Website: macys
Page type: customer-info-address
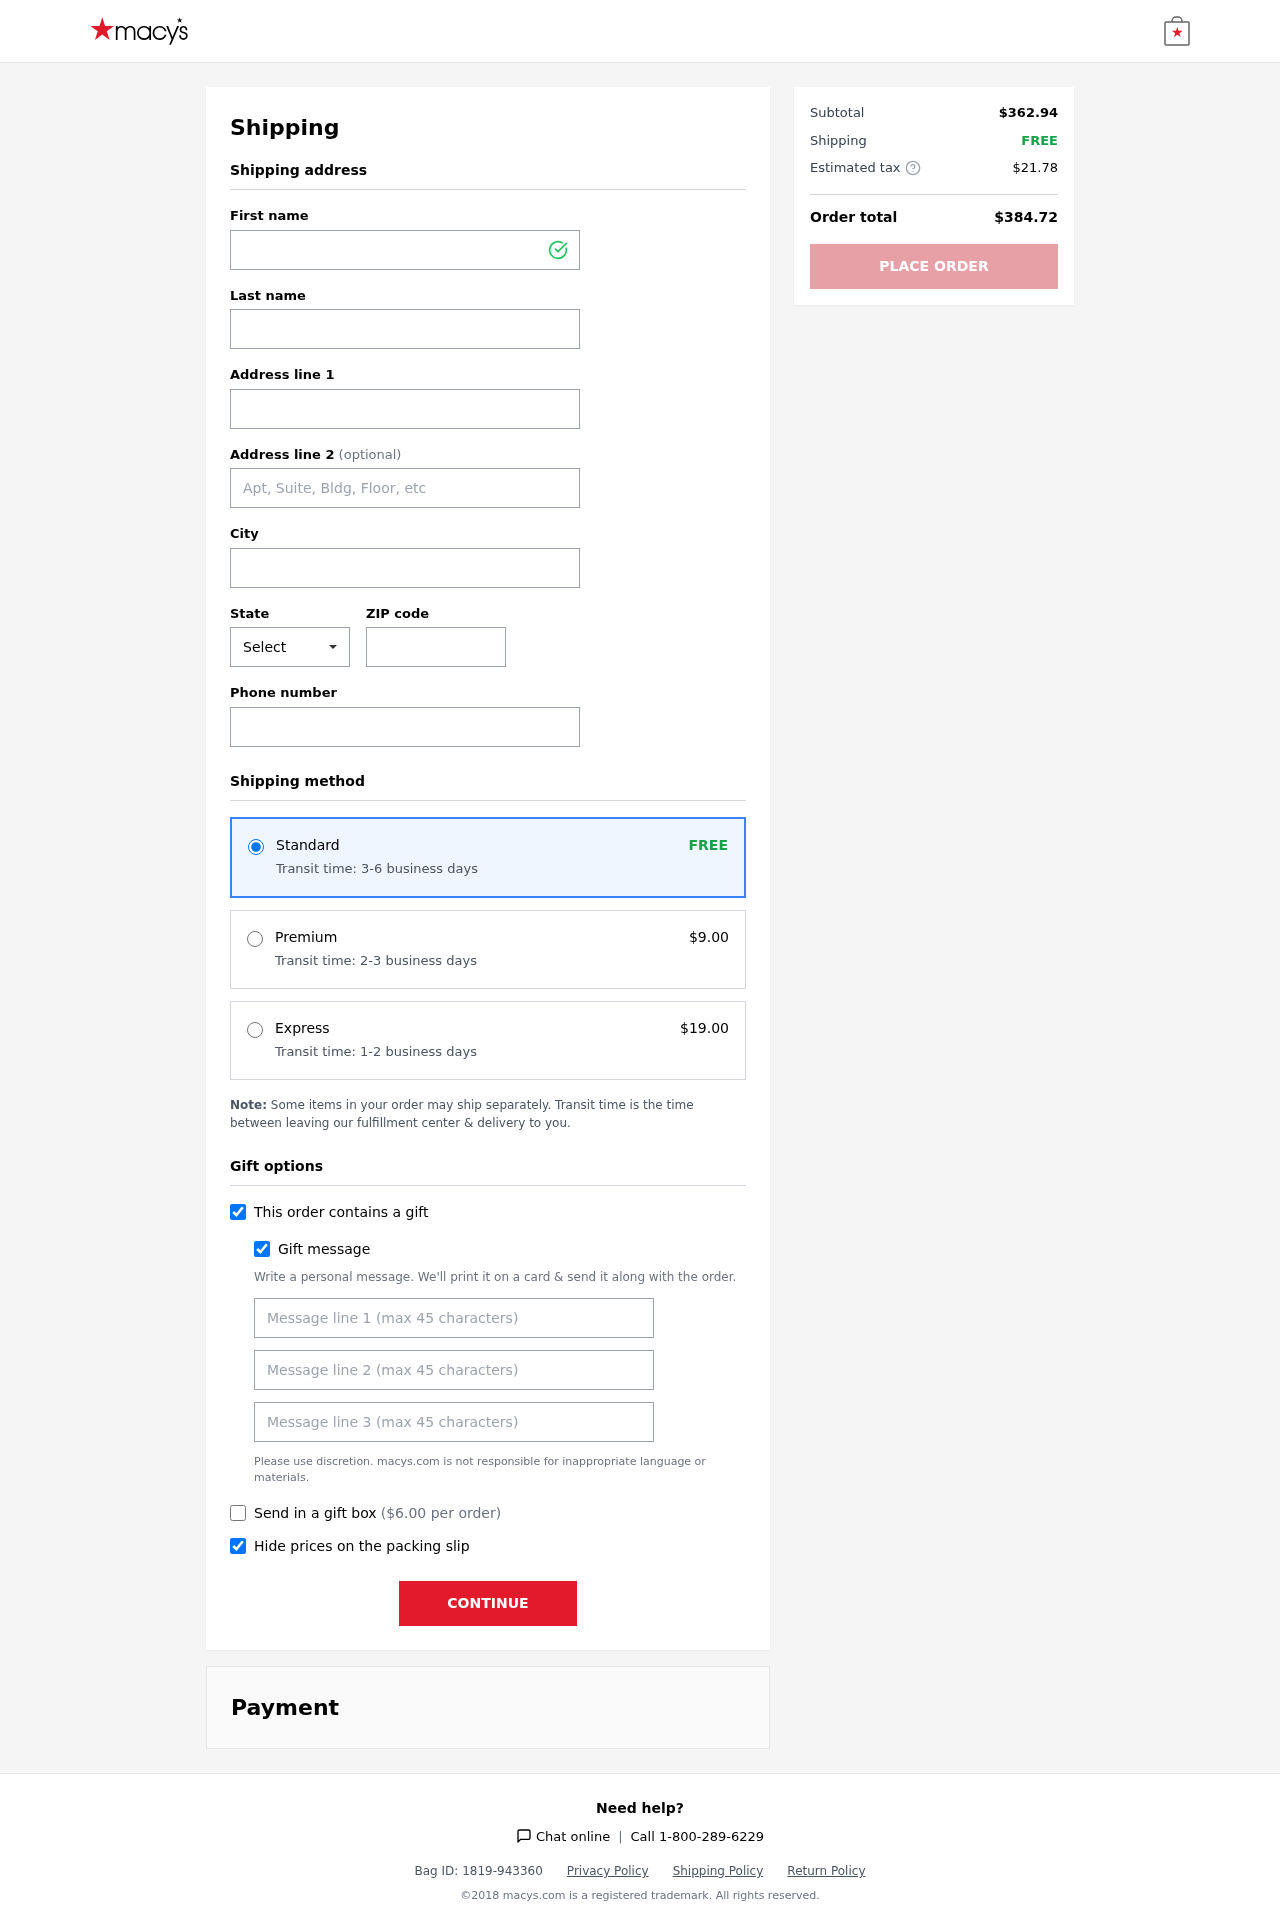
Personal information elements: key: PII_CITY
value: New Carla
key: PII_FIRSTNAME
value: Madeline
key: PII_GIFT_MESSAGE
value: Hey Michael, I thought you’d enjoy these new sandals for those sunny days ahead! Can’t wait to see you rock them on our next outing. Hope they bring a little extra joy to your summer!  Madeline
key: PII_LASTNAME
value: Bryant
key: PII_PHONE
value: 7595416465
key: PII_POSTCODE
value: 36499
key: PII_STATE_ABBR
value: TN
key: PII_STREET
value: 04924 Smith Trail
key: PII_STREET2
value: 24092 Peters Rest Suite 081
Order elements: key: ORDER_SHIPPING_STANDARD
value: FREE
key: ORDER_SHIPPING_STANDARD_TIME
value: Transit time: 3-6 business days
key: ORDER_SHIPPING_PREMIUM
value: $9.00
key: ORDER_SHIPPING_PREMIUM_TIME
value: Transit time: 2-3 business days
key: ORDER_SHIPPING_EXPRESS
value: $19.00
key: ORDER_SHIPPING_EXPRESS_TIME
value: Transit time: 1-2 business days
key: ORDER_GIFT_BOX_FEE
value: $6.00
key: ORDER_SUBTOTAL
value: $362.94
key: ORDER_SHIPPING_COST
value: FREE
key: ORDER_TAX
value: $21.78
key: ORDER_TOTAL
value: $384.72